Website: ulta-beauty
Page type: billing-address
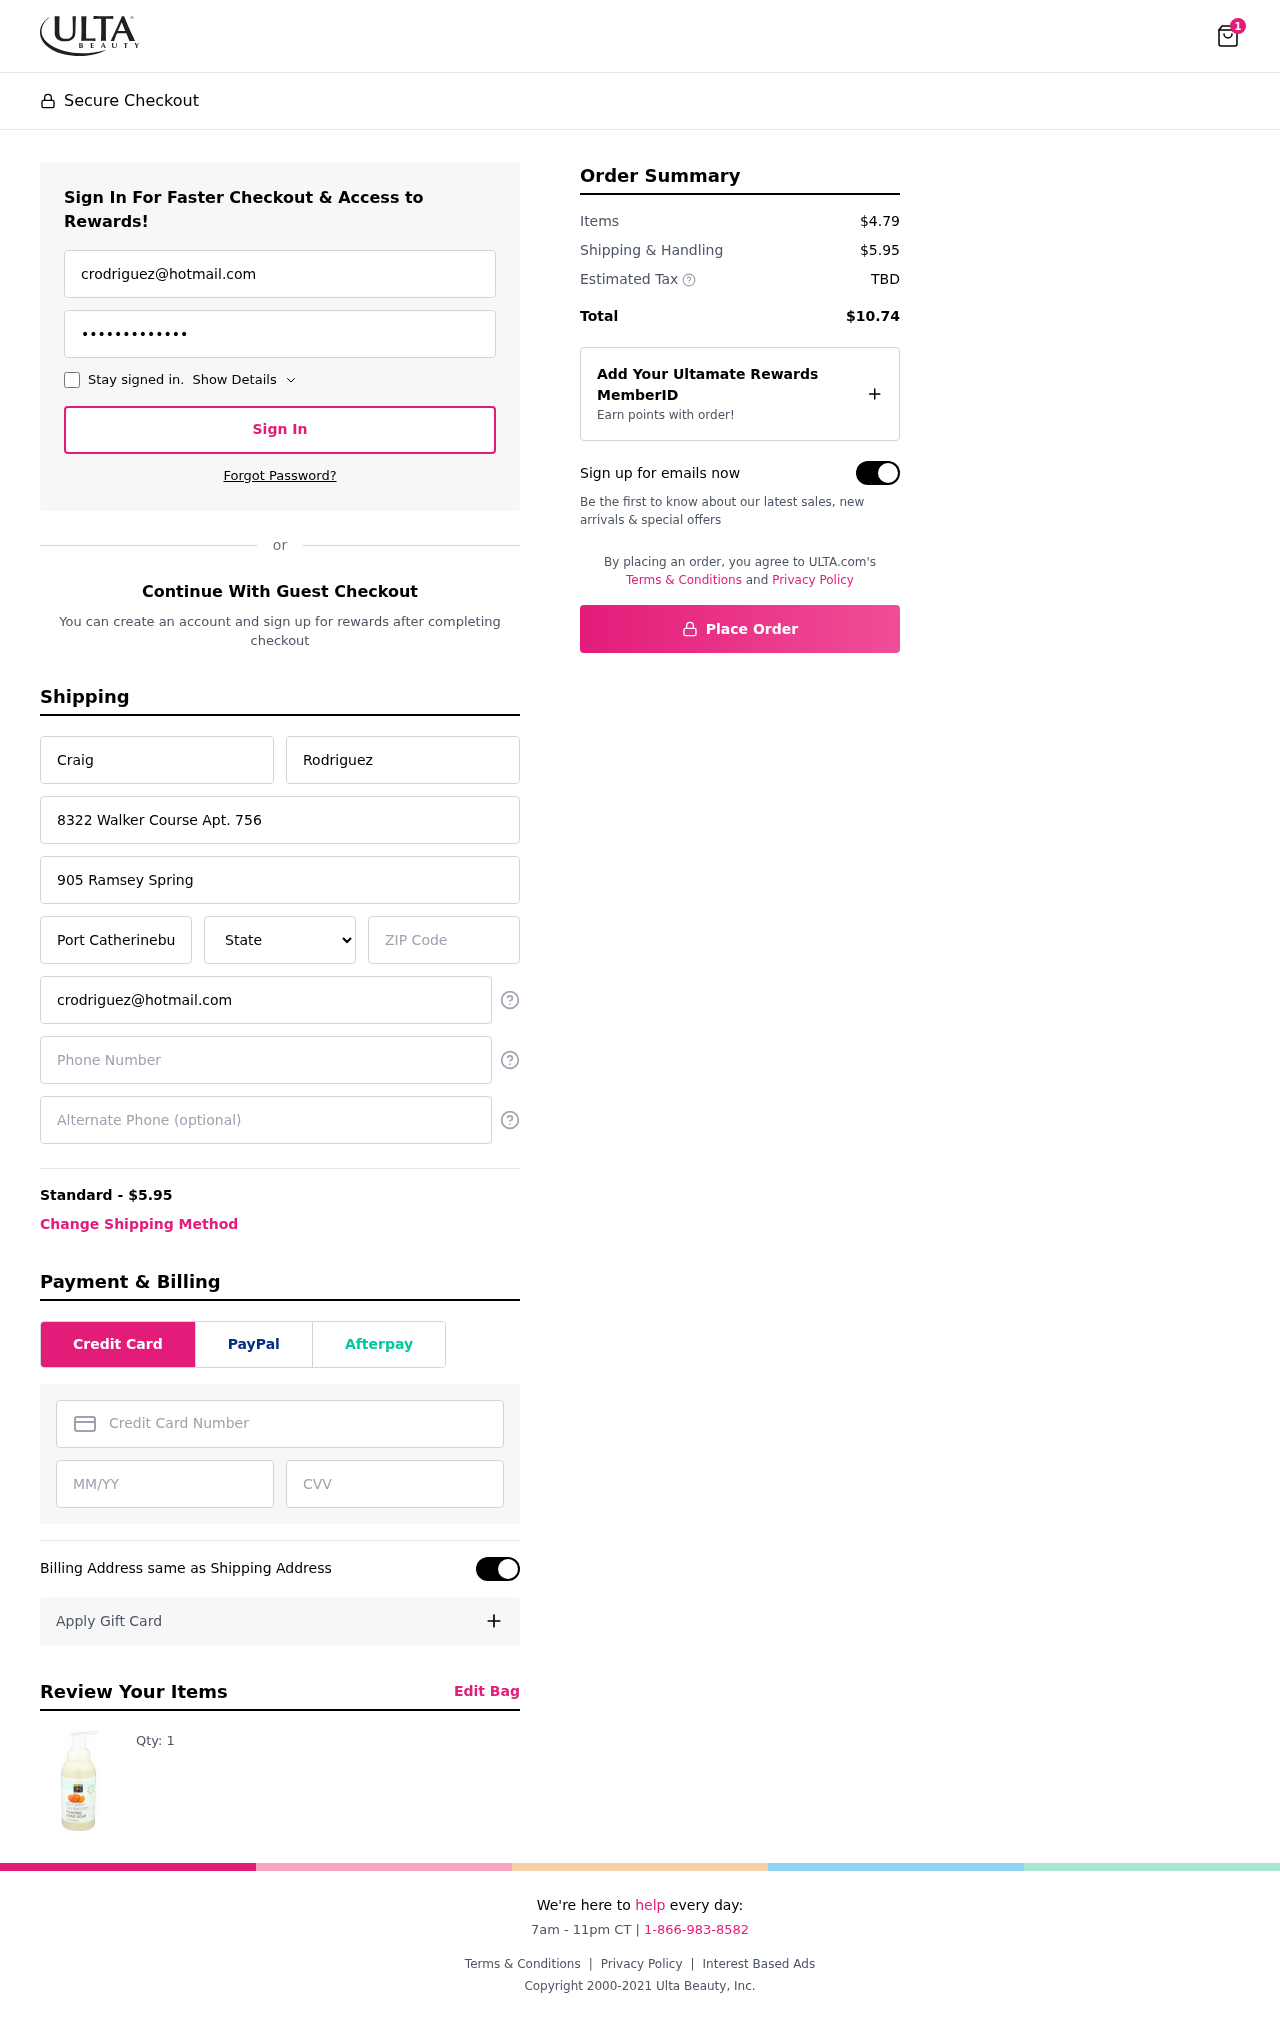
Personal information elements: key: PII_STATE
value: Massachusetts
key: PII_EMAIL
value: crodriguez@hotmail.com
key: PII_FIRSTNAME
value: Craig
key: PII_LASTNAME
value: Rodriguez
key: PII_STREET
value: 8322 Walker Course Apt. 756
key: PII_STREET2
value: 905 Ramsey Spring
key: PII_CITY
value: Port Catherinebury
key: PII_POSTCODE
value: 87995
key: PII_PHONE
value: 6235640730
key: PII_ALT_PHONE
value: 4026793736
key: PII_CARD_NUMBER
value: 3497 0797 3066 343
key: PII_CARD_EXPIRY
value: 09/29
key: PII_CARD_CVV
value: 4919
Product elements: key: PRODUCT1_QUANTITY
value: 1
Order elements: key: ORDER_NUM_ITEMS
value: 1
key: ORDER_SHIPPING_COST
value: $5.95
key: ORDER_SUBTOTAL
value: $4.79
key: ORDER_TOTAL
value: $10.74